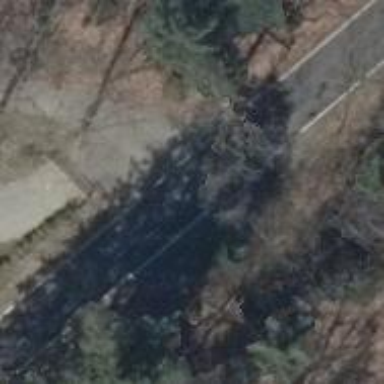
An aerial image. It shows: Asphalt road in residential area.